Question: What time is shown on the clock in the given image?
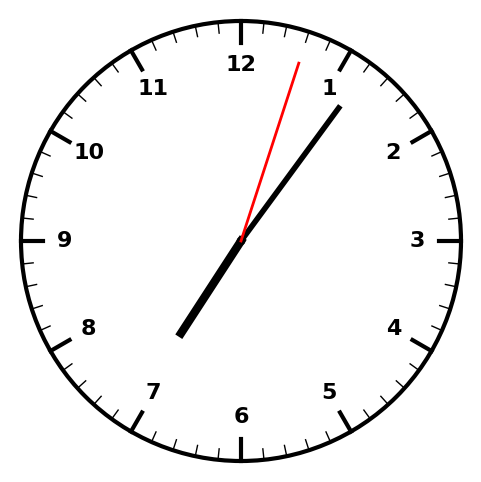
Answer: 07:06:03